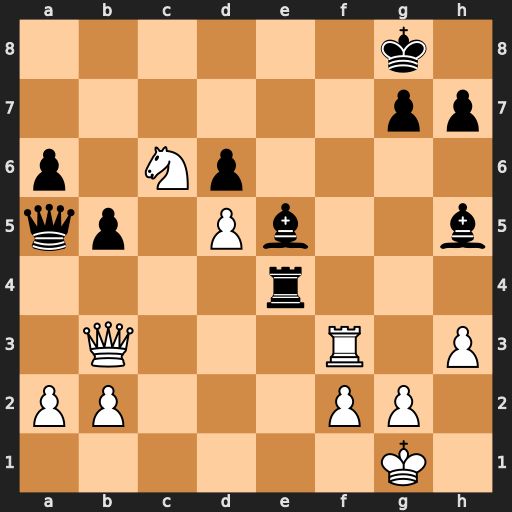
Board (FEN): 6k1/6pp/p1Np4/qp1Pb2b/4r3/1Q3R1P/PP3PP1/6K1
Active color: w
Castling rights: -
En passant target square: -
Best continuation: Ne7+ Kh8 Rf8#